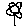
Label: flower